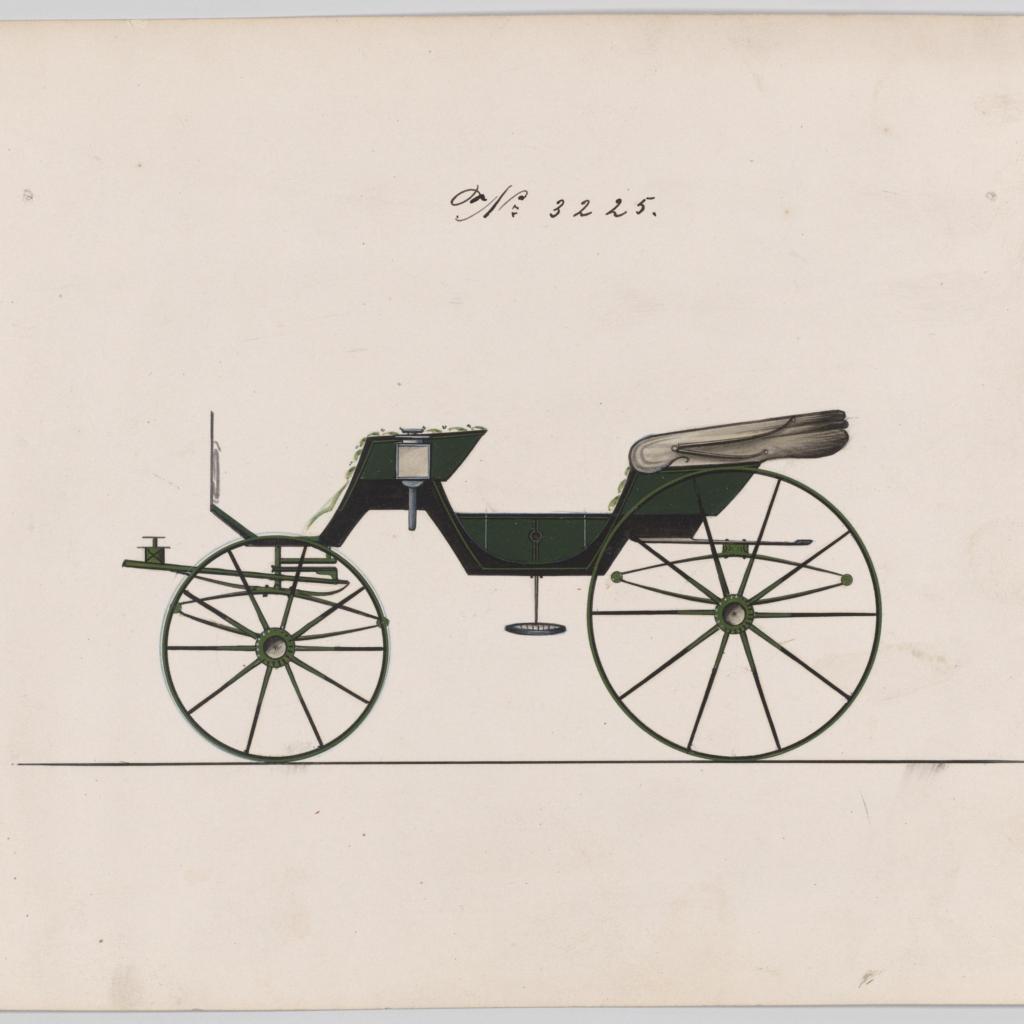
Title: Design for Cabriolet (?) Phaeton, no. 3225
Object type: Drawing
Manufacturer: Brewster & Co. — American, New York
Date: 1876
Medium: Pen and black ink, watercolor and gouache with gum arabic
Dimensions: sheet: 6 3/4 x 9 1/2 in. (17.1 x 24.1 cm)
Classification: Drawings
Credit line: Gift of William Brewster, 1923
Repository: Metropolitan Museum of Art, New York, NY